Question: I am trying to catch all incoming events on a specific Port. It works fine but i think, my Socket is blocked for 5s while 'stream.Read()' is performing. What could happen if a package enters while 'stream.Read()' is busy? And how could i avoid possible dataloss?
'''
public static void Main(string[] args)
{
System.Console.WriteLine("Testprogramm Connection
");
//ThreadListener tl = new ThreadListener();
DateTime startTime3 = DateTime.Now;
DateTime startTime4 = DateTime.Now;
TimeSpan duration3;
TimeSpan duration4;
while (true)
{
DataPackage dp = Connection.readEvent(4002, 3000);
DateTime EndZeit = DateTime.Now;
if (dp.Ip.Equals("192.168.101.3"))
{
duration3 = EndZeit - startTime3;
System.Console.WriteLine("Duration to last receive: " + duration3);
startTime3 = DateTime.Now;
}
if (dp.Ip.Equals("192.168.101.4"))
{
duration4 = EndZeit - startTime4;
System.Console.WriteLine("Duration to last receive: " + duration4);
startTime4 = DateTime.Now;
}
System.Console.WriteLine();
}
}
...Connection.cs
public static DataPackage readEvent(int port, int size)
{
DataPackage dp = new DataPackage();
byte[] bytes = new byte[size];
String ip_client = "";
IPHostEntry ipHostInfo = Dns.GetHostEntry(Dns.GetHostName());
IPAddress ipAddress = ipHostInfo.AddressList[1];
try
{
System.Console.Write("Wait...:");
listener = new TcpListener(ipAddress, port);
listener.Start();
tcpClient = listener.AcceptTcpClient();
tcpClient.NoDelay = true;
tcpClient.Client.NoDelay = true;
ip_client = tcpClient.Client.RemoteEndPoint.ToString();
stream = tcpClient.GetStream();
DateTime startTime = DateTime.Now;
stream.Read(bytes, 0, bytes.Length);
DateTime endTime = DateTime.Now;
stream.Close();
tcpClient.Close();
listener.Stop();
dp.Data = bytes;
dp.setIP(ip_client);
System.Console.Write("...received from " + ip_client + " busy:");
TimeSpan duration = endTime - startTime;
System.Console.WriteLine(duration.Seconds + "s");
}
catch (Exception e)
{
Console.WriteLine(e.Message);
closeAllConnections();
return null;
}
return dp;
}
'''

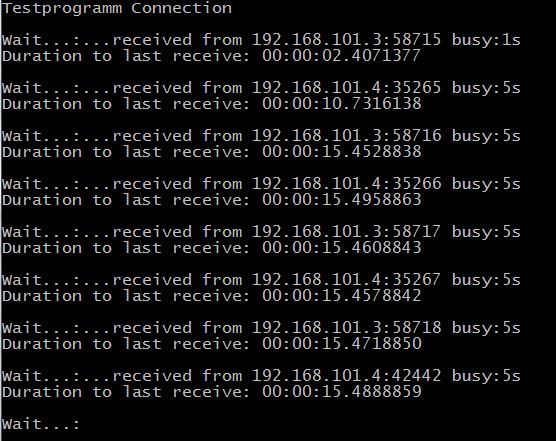
Answer: I'm not surprised that you're seeing the inter-event delays. In your readEvent method, you're creating the sockets, then listening for an incoming connection, then performing your read() then closing all the sockets. It takes a little bit of time to set up your sockets. Its a better approach if you make the sockets members of your connection class, doing an initialization - create, listen, connect - and then in your readEvent method you would retrieve messages. A fancier approach might be to queue up all the events so that clients of your connection could just go and pick them up, but that involves a little asynchronous programming.
'''
public class Connection : IDisposable {
private readonly Queue<DataPackage> messages = new Queue<DataPackage>();
public object syncLock = new Object();
public List<DataPackage> GetCurrentMessages() {
Monitor.Enter(syncLock);
var result = new List<DataPackage>();
try {
foreach (var item in messages) {
result.Add(item);
}
messages.Clear();
} finally {
Monitor.Exit(syncLock);
}
return result;
}
private TcpListener listener;
private TcpClient tcpClient;
private int bufferSize;
private bool running;
public void Init(int port, int size) {
// not real thread safe here
if (running) return;
running = true;
bufferSize = size;
IPHostEntry ipHostInfo = Dns.GetHostEntry(Dns.GetHostName());
IPAddress ipAddress = ipHostInfo.AddressList[1];
listener = new TcpListener(ipAddress, port);
listener.Start();
listener.BeginAcceptSocket(ar => {
tcpClient = listener.AcceptTcpClient();
tcpClient.NoDelay = true;
listener.EndAcceptTcpClient(ar);
var t = new Thread(readEvent);
t.Start();
}, null);
}
private bool shouldRead = true;
private void readEvent() {
while (shouldRead) {
byte[] bytes = new byte[bufferSize];
try {
Console.Write("Wait...:");
var ip_client = tcpClient.Client.RemoteEndPoint.ToString();
var stream = tcpClient.GetStream();
DateTime startTime = DateTime.Now;
stream.Read(bytes, 0, bytes.Length);
DateTime endTime = DateTime.Now;
var package = new DataPackage(); // add your stuff in here
Monitor.Enter(syncLock);
try {
messages.Enqueue(package);
} finally {
Monitor.Exit(syncLock);
}
System.Console.Write("...received from " + ip_client + " busy:");
TimeSpan duration = endTime - startTime;
System.Console.WriteLine(duration.Seconds + "s");
} catch (Exception e) {
Console.WriteLine(e.Message);
}
}
}
public class DataPackage {}
#region IDisposable Members
private bool disposed;
void Dispose(bool disposing) {
if (!disposed) {
if (disposing) {
shouldRead = false;
tcpClient.Close();
listener.Stop();
}
//Clean up unmanaged resources
}
disposed = true;
}
public void Dispose() {
Dispose(true);
}
#endregion
}
'''